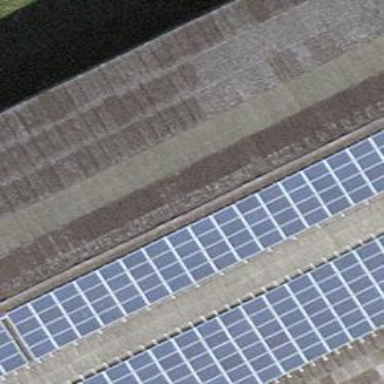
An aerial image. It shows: Solar photovoltaic panel generating electricity through small installation.